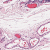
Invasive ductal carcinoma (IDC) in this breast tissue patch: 0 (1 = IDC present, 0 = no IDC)